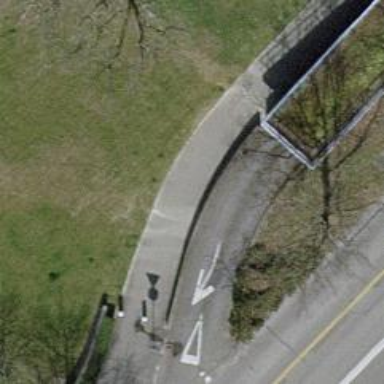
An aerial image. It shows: Lift gate barrier.